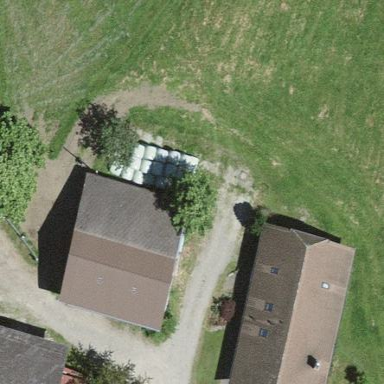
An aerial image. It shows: Barn.